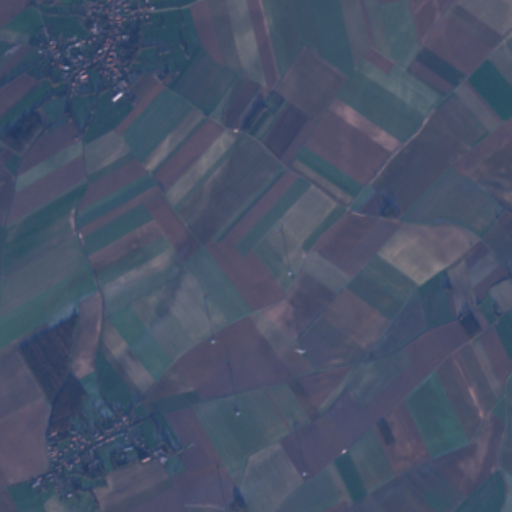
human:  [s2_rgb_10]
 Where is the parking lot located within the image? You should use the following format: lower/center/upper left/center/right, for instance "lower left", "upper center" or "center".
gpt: The parking lot is located in the lower left of the image.
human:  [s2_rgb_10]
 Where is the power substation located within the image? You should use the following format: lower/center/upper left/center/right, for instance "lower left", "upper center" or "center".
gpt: The power substation is located in the lower left of the image.
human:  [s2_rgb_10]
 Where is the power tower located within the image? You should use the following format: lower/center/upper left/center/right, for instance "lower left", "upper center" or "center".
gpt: The power tower is located in the right of the image.
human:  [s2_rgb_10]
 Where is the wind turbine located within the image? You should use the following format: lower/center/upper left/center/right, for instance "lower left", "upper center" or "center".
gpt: The wind turbine is located in the lower center of the image.
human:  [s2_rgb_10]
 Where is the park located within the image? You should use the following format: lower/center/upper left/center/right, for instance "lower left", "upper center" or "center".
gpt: There is no park in the image.